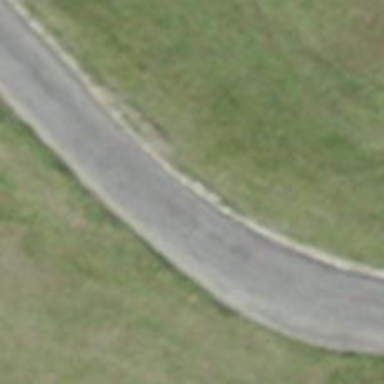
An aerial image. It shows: Tertiary road.